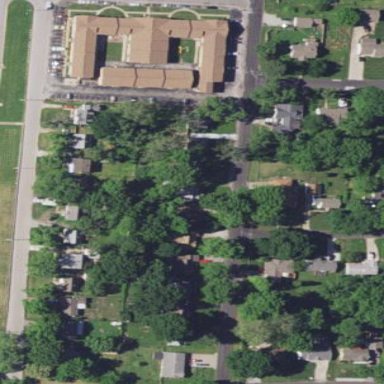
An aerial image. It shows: Residential area composed of single-family homes.